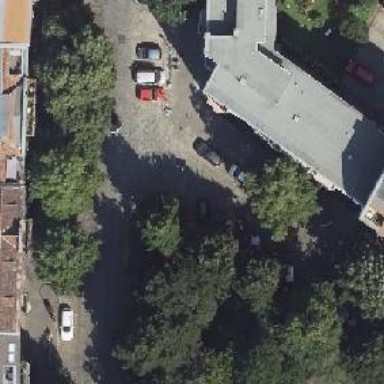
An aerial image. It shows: Bicycle parking located on the sidewalk.